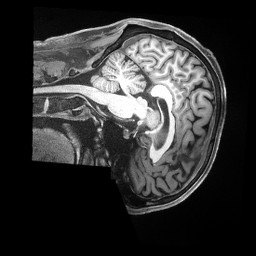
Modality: T1w
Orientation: sagittal
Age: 31
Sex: male
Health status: ill
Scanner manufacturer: siemens
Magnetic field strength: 3 T
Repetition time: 2.5 s
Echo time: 0.00181 s